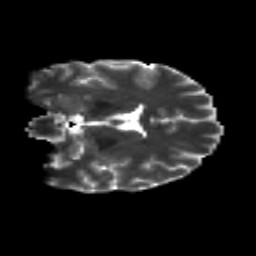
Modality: T2w
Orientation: coronal
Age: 29
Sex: female
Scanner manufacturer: siemens
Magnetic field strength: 3 T
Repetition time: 8.8 s
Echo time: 0.085 s